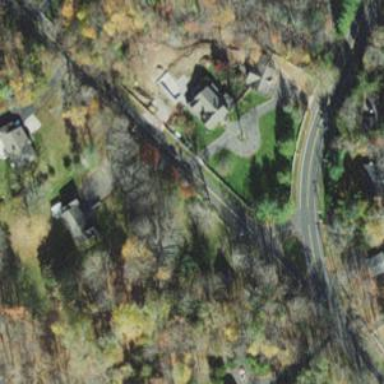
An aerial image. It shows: Driveway.